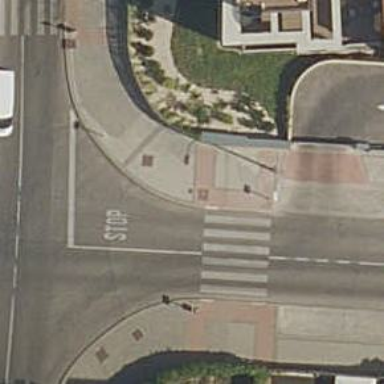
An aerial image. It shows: Uncontrolled road crossing.